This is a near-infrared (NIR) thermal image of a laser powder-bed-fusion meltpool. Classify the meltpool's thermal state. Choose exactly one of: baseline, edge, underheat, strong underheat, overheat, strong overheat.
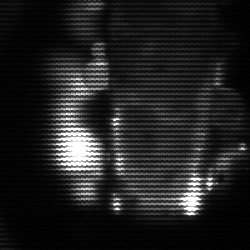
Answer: strong underheat